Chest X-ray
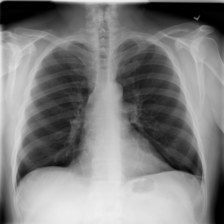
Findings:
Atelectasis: negative
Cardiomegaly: negative
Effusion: negative
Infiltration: negative
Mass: negative
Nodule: negative
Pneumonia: negative
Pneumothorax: negative
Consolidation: negative
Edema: negative
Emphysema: negative
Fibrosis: negative
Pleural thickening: negative
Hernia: negative